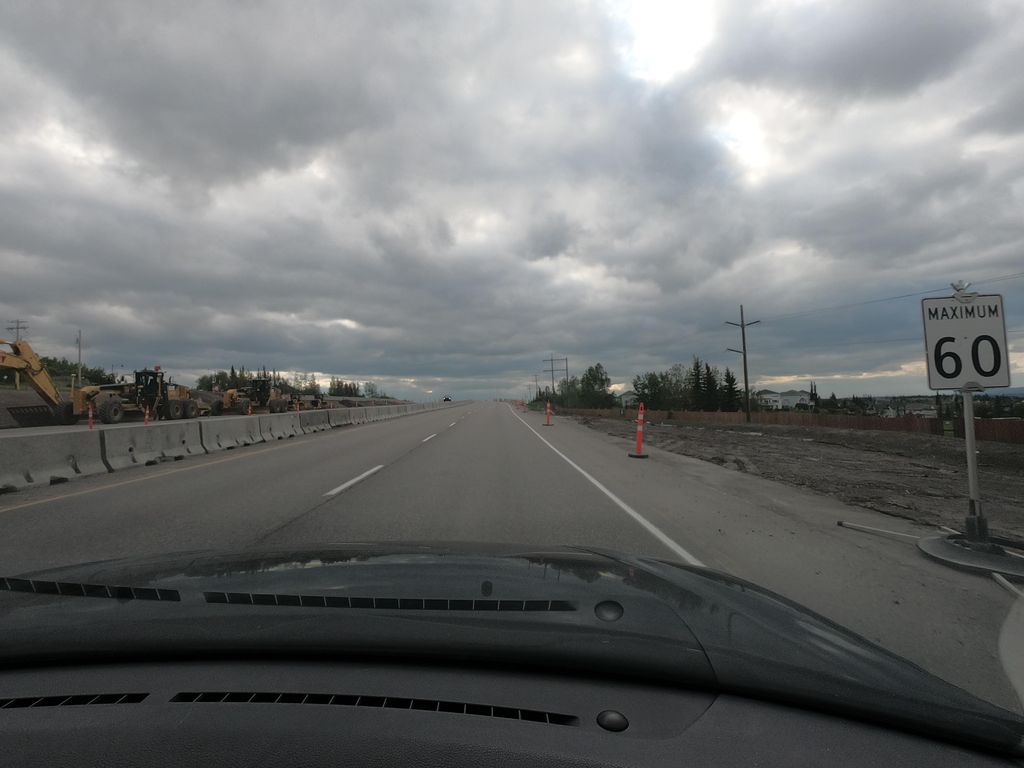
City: calgary